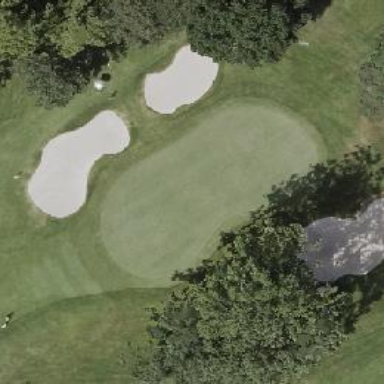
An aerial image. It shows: Golf green.